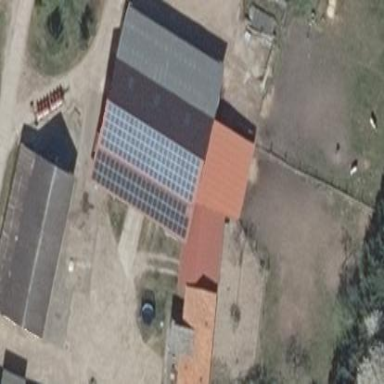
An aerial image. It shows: Small solar photovoltaic panel generator inside building.